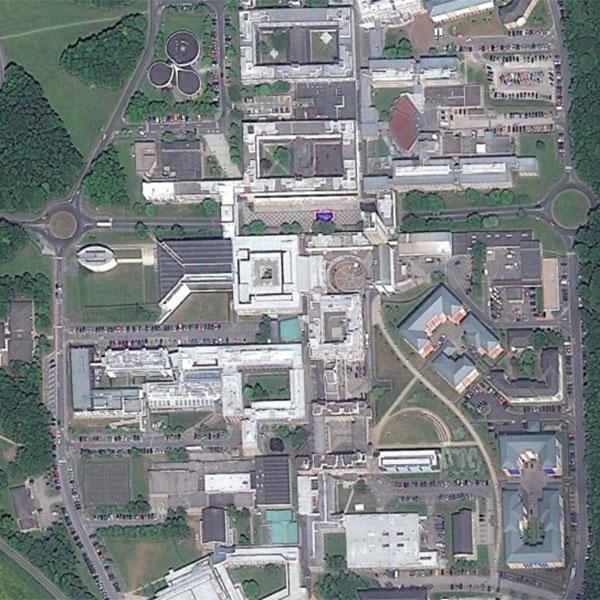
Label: School